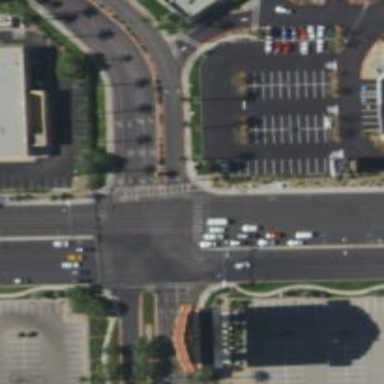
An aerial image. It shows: Solid stop line on the road marking.